Question:
I have two pairs of latitude and longitude, but each pair also has an associated radius, because the coordinates may be more or less accurate.
- <URL>
### Example
What is the shortest distance between the perimeters of these two circles, one in London, England and the other in Cancun, Mexico ?
- <URL>
Also, the distance between these two overlapping areas should be 0 meters:
- <URL>
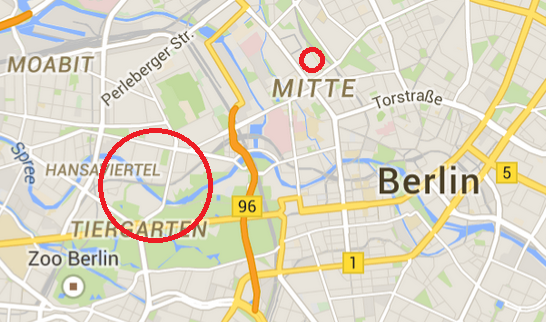
Answer: Assuming the two regions are "close enough" so one can neglect the spherical nature of the problem, along with ...
Assuming that those "confidence regions" are somehow important to the user of the result, along with ...
The fact that a single number as a result would erase the uncertainty of the information (or the measurement errors), I would recommend to not expect a number but an interval to be an adequate result.
Let p1, p2 be two "close enough" centers of regions R1, R2.
Let u1, u2 be the uncertainty of the position in the same distance unit as p1, p2 are measured, as the radius of those circles.
Center distance:
dc p1 p2 = |p2-p1|
BorderDistance Minimum:
bdmin p1 p2 u1 u2 = (dc p1 p2) - u1 - u2
BorderDistance Maximum:
bdmax p1 p2 u1 u2 = (dc p1 p2) + u1 + u2
Then, the distance between those regions is the interval:
[bdmin p1 p2 u1 u2, bdmax p1 p2 u1 u2]
'''
let sq x = x*x
let distance p1 p2 : float =
let x1,y1 = p1
let x2,y2 = p2
sqrt(sq (x2-x1) + sq (y2-y1))
let rdistance p1 u1 p2 u2 =
( (distance p1 p2) - u1 - u2
, (distance p1 p2) + u1 + u2
)
let rdistance3 p1 u1 p2 u2 =
let mi,ma = rdistance p1 u1 p2 u2
(mi,distance p1 p2,ma)
let P1 = (0.0,0.0)
let P2 = (10.0,10.0)
let U1 = 2.0
let U2 = 5.0
printfn "as interval: %A" (rdistance P1 U1 P2 U2)
printfn "as interval with center: %A" (rdistance3 P1 U1 P2 U2)
'''
> as interval: (7.142135624, 21.<PHONE>)
as interval with center: (7.142135624, 14.<PHONE>, 21.<PHONE>)
The latter version is nice as it allows users to continue as they please, having all 3 values and also are able to get a feeling for the accuracy.
Discussion:
If the true data looks like the one on the picture, it does not pay off to take spherical geometry formulae for the computation. The reason being, that the size of the circles is magnitudes larger than the error yielded from euklidean geometry.
If, on the other hand, the true data would be at significantly large distances, it would probably not matter if the center points or the edges of the circles were taken for the computation. As then the radius of the circles would be tiny compared to the distance. Then, though, spherical geometry is needed.
Last not least, if this is only one step in a longer series of computations, it pays off to keep accuracy information.
See for example the <URL>
If you see U1, U2 as statistical parameters, such as the n% confidence region (think something like standard deviation), then you can try to find a statistical model and reason about it.
Warming up, if we assumed both P1 and P2 were measured points from the same statistical distribution, which they are obviously not. Then, the variance of both points would be the same. Which is obviously not the case. Then, given a series of P1,P2 pairs, you could estimate the underlying distribution and use something like a t-test to test the hypothesis P1 = P2.
Now, what you probably have as your U1, U2 in GPS laymans terms is called "dilution of precision" (DOP, some use 2, actually HDOP,VDOP), which is a single number, aggregating the uncertainty of the GPS fix computation. It is a function of many parameters, as a GPS receiver can actually notice:
- - - -
Let's say, the GPS receiver only sees 3 satellites. What it does is "measure" the distance to each satellite which is at a location known to the GPS receiver (the satellites send their positions). So from each of the satellites, the receiver can yield a sphere of its own position, with the radius of the sphere being the distance, the center being the location of the satellite.
Intersecting the Spheres computed for each used satellite, one can receive a volume in which the GPS receiver is located. In the absence of any measurement errors etc. it would actually the be exact location of the receiver...in case of selective availability being turned off. SA is an artificial error satellites can add to their information, which decreases the accuracy, civilian GPS receivers can obtain. I think it has been turned off now for a while...
Since the GPS receiver does not have an atomic clock, but the GPS satellites do have those, the estimation task of the receiver is not only to estimate its 3 coordinates, but also the state of its own cheap clock. This is why a GPS fix with only 3 satellites is also called a 2D fix (as the system of equations is still underdetermined). 4 and more satellites yield a 3D fix.
Beyond that basic theory of how it works, there are factors specific to the location of the GPS receiver. Apart from the number of satellites a receiver can use in a given location, there can be RF frequency reflections etc., which can render the "distance computed by time delay" for one or more satellites errorneous. If, say the GPS receiver sees many more than 4 satellites, it will be able to construe, that some measurements are inconsistent compared to the remaining measurements.
All those aspects shown above are then computed into a single floating point number, named "Dilution of precision".
So, clearly it is not easy to take basic statistical tests for the hypothesis P1 <> P2 and one would have to dig deeper than is possible here in this format.